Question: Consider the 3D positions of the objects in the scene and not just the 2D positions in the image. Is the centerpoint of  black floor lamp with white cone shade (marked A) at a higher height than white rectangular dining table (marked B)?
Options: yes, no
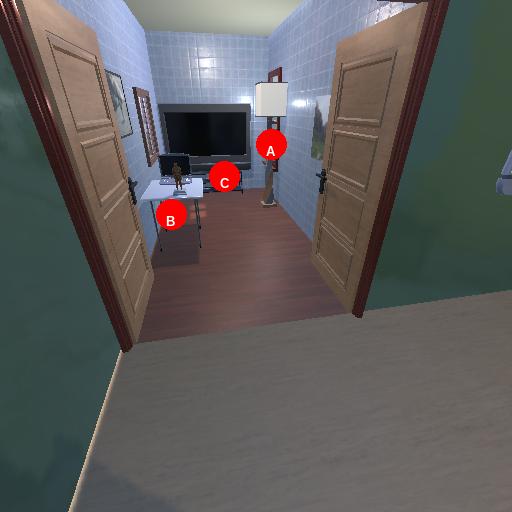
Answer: yes